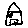
Label: house